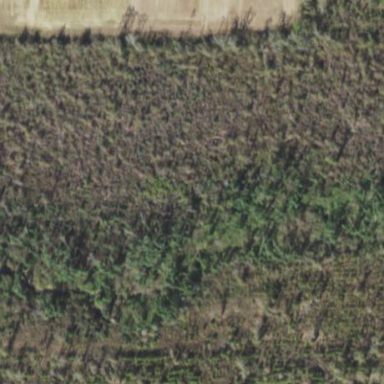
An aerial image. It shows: Forest with needle-leaved trees.